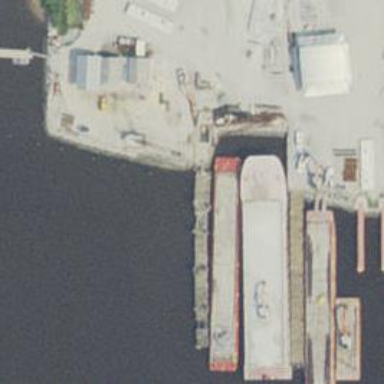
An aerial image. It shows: Man-made pier.